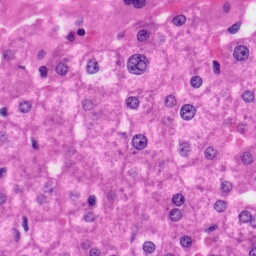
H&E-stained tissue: Liver